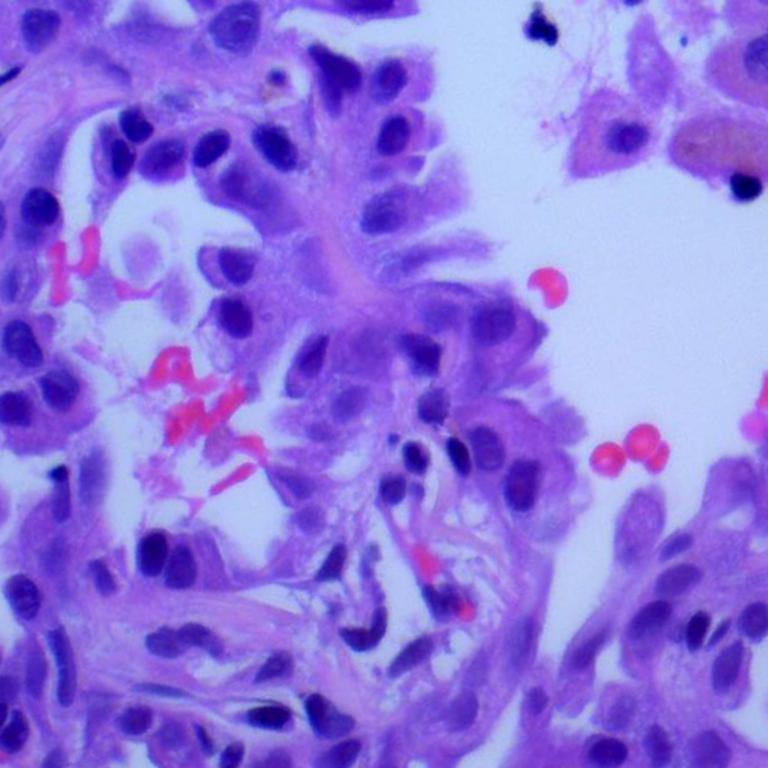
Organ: lung
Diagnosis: adenocarcinomas